Question: I have these constants defined in my PHP class:
'''
const TYPE_UNDEFINED = -1;
const TYPE_ANNIVERSARY_LIST = 1;
const TYPE_NEW_HIRE_LIST = 2;
const TYPE_EMPLOYEE_BY_NUMS = 3;
const TYPE_MANUAL_LIST = 9;
'''
I noticed my code was not acting the way I expected, so I did some debugging.
It turns out, PHP is converting these to String values.
I can force them to be Integer types by using 'define()', but why isn't this working?
We are running , so 'const' should be fine.

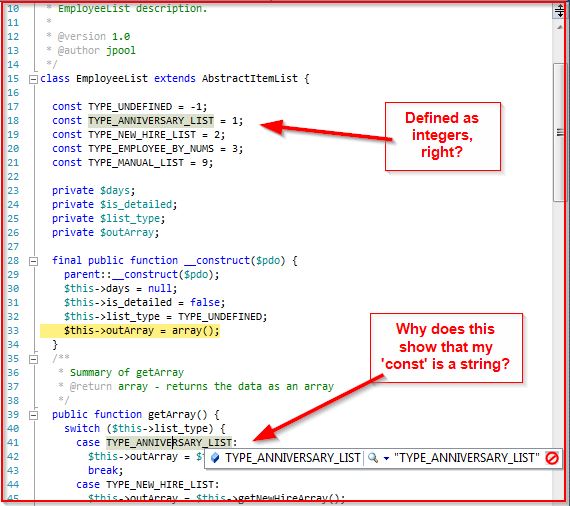
Answer: You have to access these constants using 'self::', so for TYPE_ANNIVERSARY_LIST it would be 'self::TYPE_ANNIVERSARY_LIST'